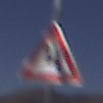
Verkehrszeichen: DoppelkurveZunaechstLinks
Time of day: Midday
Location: Outdoor (Nature)
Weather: Clear
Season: NotSpecified
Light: Natural